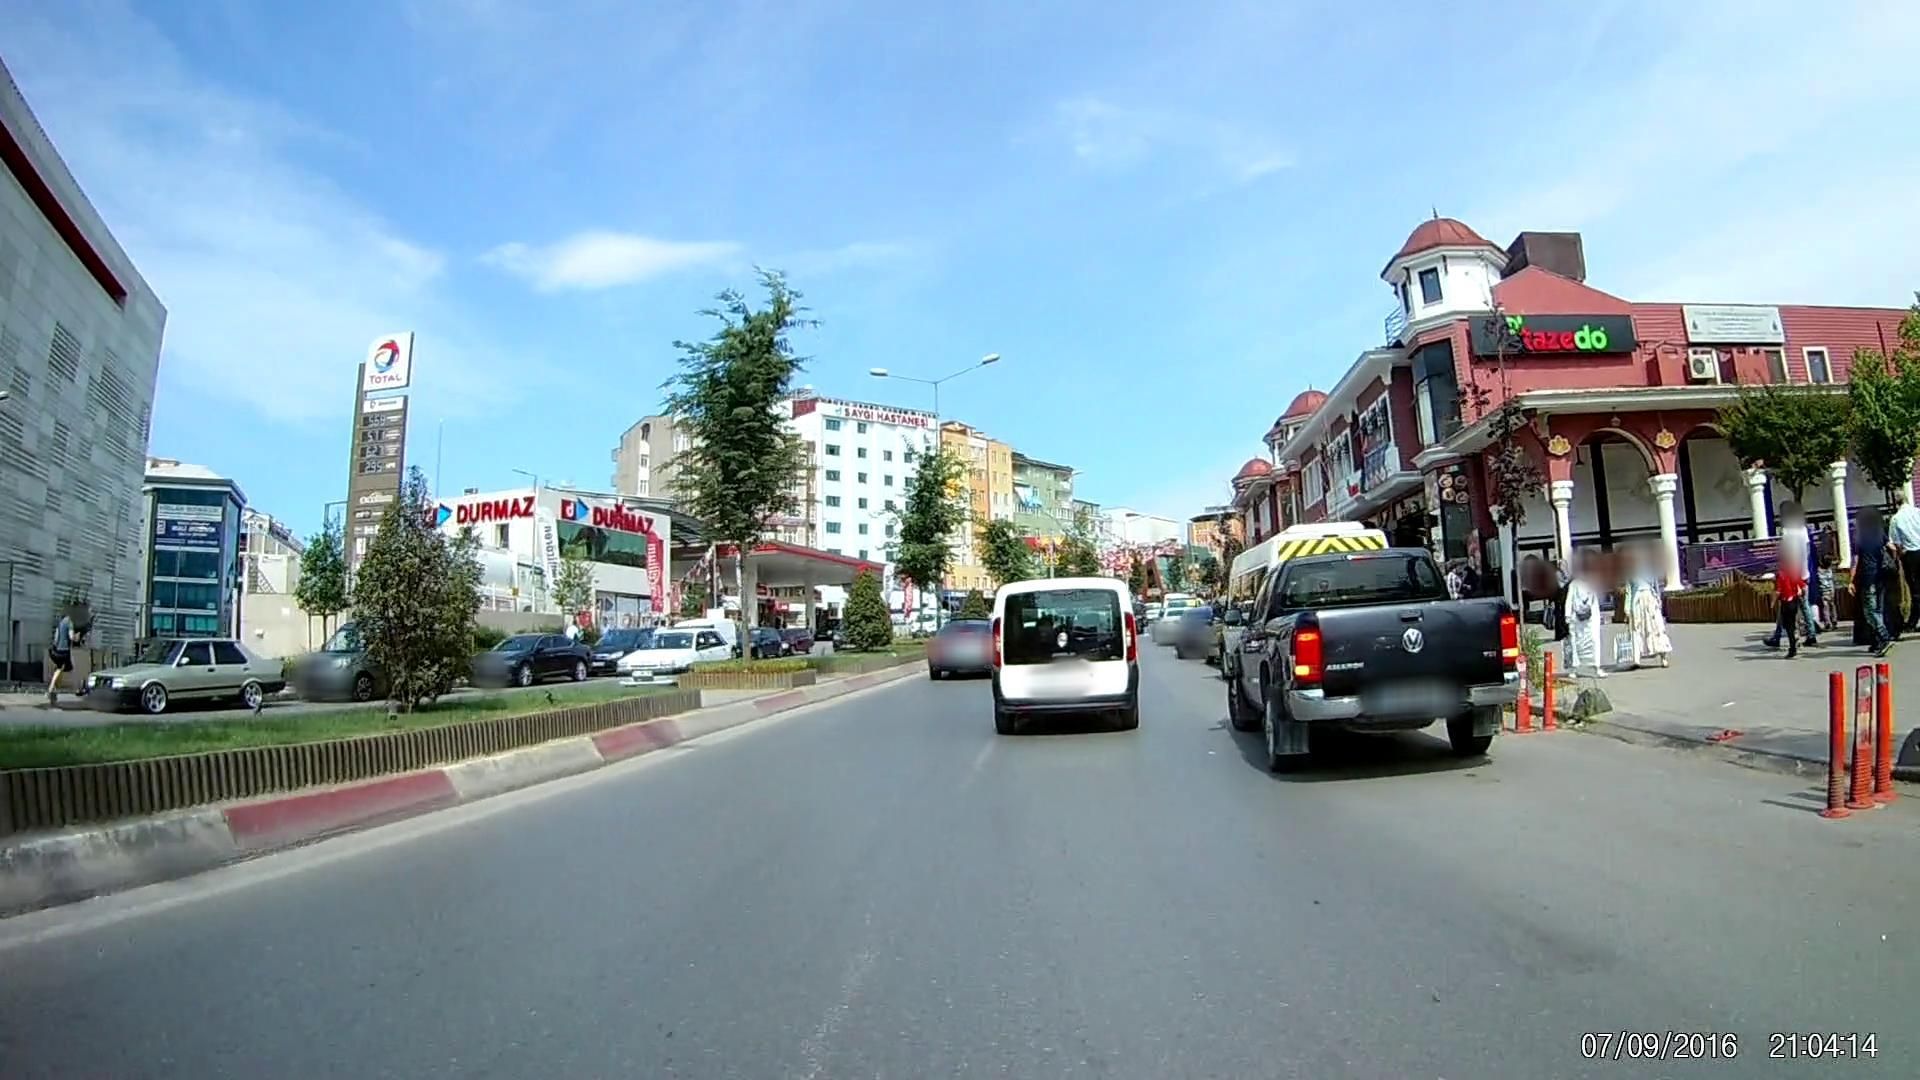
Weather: clear
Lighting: day
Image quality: good
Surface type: driving surface
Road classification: primary, tertiary
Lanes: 1.0
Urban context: urban centre
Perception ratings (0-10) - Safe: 3.46, Lively: 8.65, Beautiful: 8.06, Boring: 1.45, Depressing: 4.58, Wealthy: 7.46